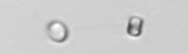
Label: Thalassiosira